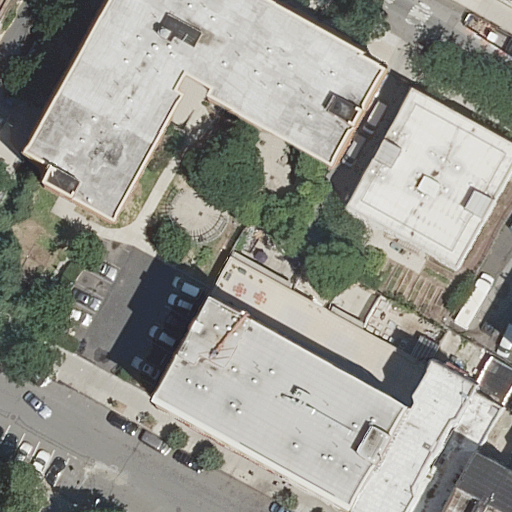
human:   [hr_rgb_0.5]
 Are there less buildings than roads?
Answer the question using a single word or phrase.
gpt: no

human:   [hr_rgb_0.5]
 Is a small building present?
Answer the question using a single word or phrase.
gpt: yes

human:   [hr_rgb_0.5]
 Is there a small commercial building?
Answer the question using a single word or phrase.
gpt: no

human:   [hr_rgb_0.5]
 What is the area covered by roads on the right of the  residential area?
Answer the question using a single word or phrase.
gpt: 0m2

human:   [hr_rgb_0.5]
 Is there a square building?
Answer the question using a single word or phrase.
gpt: no

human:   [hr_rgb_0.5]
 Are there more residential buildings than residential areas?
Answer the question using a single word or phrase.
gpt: yes

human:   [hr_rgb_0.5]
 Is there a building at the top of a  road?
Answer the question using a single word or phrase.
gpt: yes

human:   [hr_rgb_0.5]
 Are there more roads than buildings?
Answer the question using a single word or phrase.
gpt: no

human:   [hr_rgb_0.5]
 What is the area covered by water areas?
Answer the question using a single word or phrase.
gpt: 0m2

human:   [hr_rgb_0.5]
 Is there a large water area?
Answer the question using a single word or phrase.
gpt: no

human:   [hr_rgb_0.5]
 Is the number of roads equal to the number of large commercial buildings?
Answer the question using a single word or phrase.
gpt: no

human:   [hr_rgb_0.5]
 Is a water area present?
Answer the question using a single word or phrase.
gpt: no

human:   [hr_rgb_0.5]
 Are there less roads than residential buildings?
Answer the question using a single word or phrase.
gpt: yes

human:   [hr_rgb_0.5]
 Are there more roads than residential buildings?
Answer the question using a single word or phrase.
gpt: no

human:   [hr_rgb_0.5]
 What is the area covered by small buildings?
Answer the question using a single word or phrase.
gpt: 109m2

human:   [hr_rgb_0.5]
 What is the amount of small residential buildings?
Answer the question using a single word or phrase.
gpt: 4

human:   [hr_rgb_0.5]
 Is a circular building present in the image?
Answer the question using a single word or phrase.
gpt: no

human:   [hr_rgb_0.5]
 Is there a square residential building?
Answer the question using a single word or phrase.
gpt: no

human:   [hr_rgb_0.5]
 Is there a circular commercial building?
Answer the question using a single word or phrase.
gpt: no

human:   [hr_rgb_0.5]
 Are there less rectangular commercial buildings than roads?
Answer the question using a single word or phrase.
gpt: yes

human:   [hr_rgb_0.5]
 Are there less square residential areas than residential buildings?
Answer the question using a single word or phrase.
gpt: yes

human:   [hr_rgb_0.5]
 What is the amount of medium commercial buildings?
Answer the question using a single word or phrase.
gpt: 0

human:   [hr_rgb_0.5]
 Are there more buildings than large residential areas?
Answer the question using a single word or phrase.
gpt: yes

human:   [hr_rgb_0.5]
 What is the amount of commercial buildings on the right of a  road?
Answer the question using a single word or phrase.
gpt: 0

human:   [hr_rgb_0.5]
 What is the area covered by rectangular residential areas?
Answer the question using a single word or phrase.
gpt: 0m2

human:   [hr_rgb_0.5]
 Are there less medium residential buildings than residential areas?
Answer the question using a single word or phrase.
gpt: no

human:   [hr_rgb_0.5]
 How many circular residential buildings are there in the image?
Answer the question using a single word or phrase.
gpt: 0

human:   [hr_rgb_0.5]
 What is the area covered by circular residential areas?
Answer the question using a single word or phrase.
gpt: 0m2

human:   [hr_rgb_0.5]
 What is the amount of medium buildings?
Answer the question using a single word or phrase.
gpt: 1

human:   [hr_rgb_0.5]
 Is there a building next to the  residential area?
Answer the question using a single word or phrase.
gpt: yes

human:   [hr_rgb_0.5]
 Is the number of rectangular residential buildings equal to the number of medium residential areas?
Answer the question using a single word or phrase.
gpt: no

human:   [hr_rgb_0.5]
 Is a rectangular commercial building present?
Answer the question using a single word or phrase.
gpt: no

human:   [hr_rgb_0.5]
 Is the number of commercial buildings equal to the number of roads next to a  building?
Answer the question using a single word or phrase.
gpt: no

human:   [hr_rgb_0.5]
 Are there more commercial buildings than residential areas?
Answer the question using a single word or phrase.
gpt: no

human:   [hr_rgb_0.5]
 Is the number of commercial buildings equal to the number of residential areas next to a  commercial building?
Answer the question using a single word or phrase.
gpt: yes

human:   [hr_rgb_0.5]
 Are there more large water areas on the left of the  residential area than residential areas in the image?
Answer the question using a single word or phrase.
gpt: no